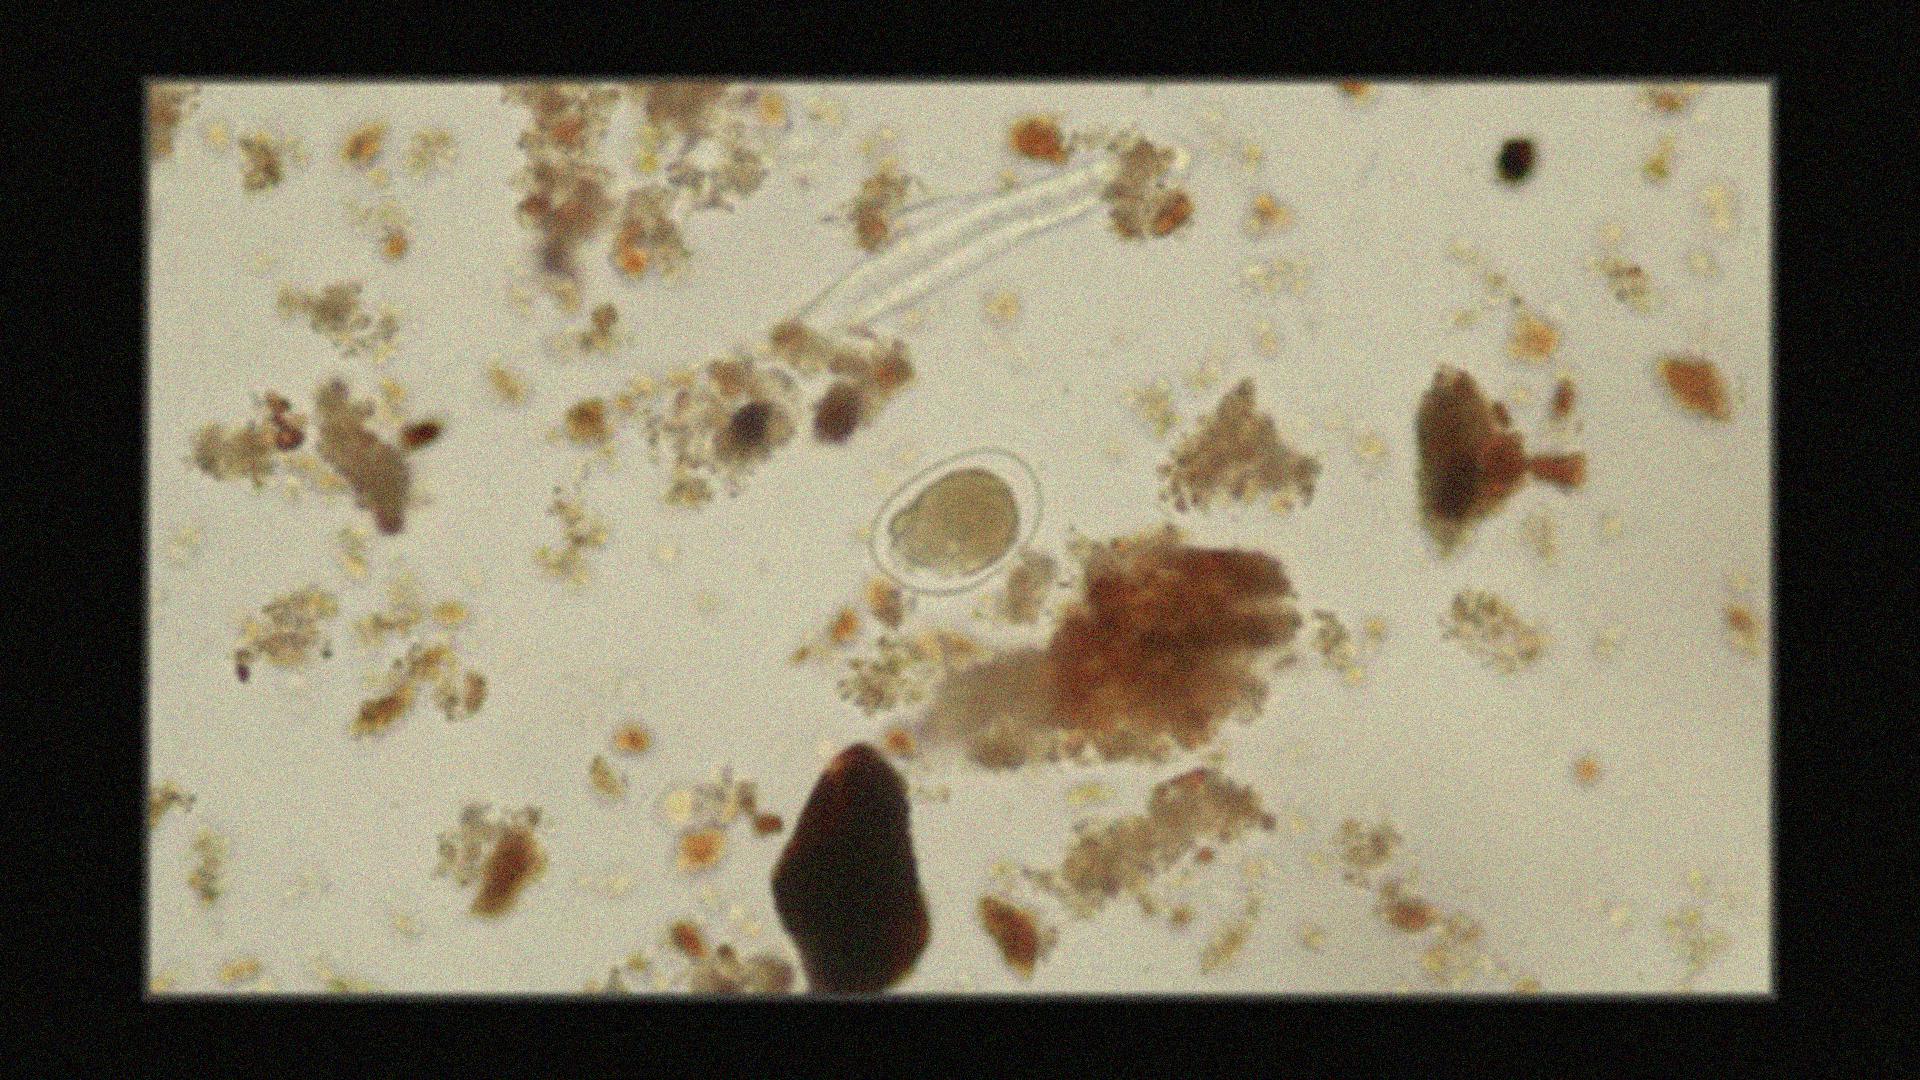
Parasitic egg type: Hookworm egg